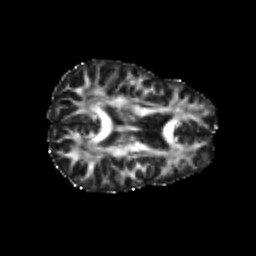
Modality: FA
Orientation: axial
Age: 24
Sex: female
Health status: healthy
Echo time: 0.074 s